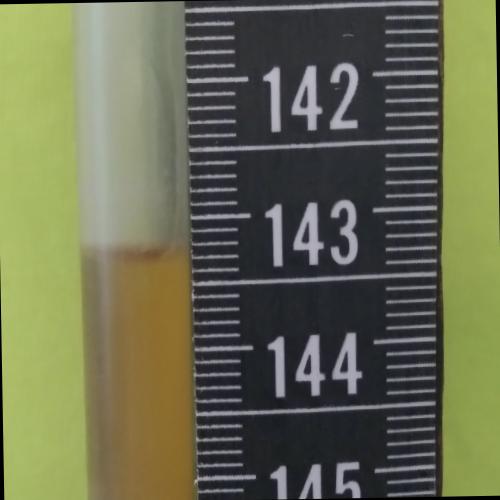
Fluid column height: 143.3 cm